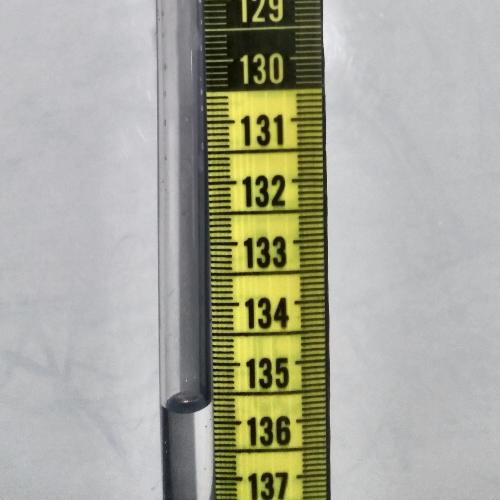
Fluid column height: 135.7 cm